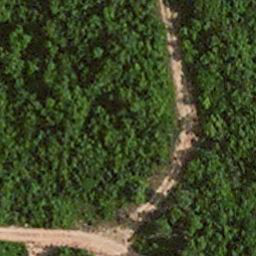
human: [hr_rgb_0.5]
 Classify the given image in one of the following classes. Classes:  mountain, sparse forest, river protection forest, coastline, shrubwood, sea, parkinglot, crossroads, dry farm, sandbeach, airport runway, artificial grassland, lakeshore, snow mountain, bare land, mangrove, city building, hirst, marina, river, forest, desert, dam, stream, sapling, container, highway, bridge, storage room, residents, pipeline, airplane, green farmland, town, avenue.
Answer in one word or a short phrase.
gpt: avenue